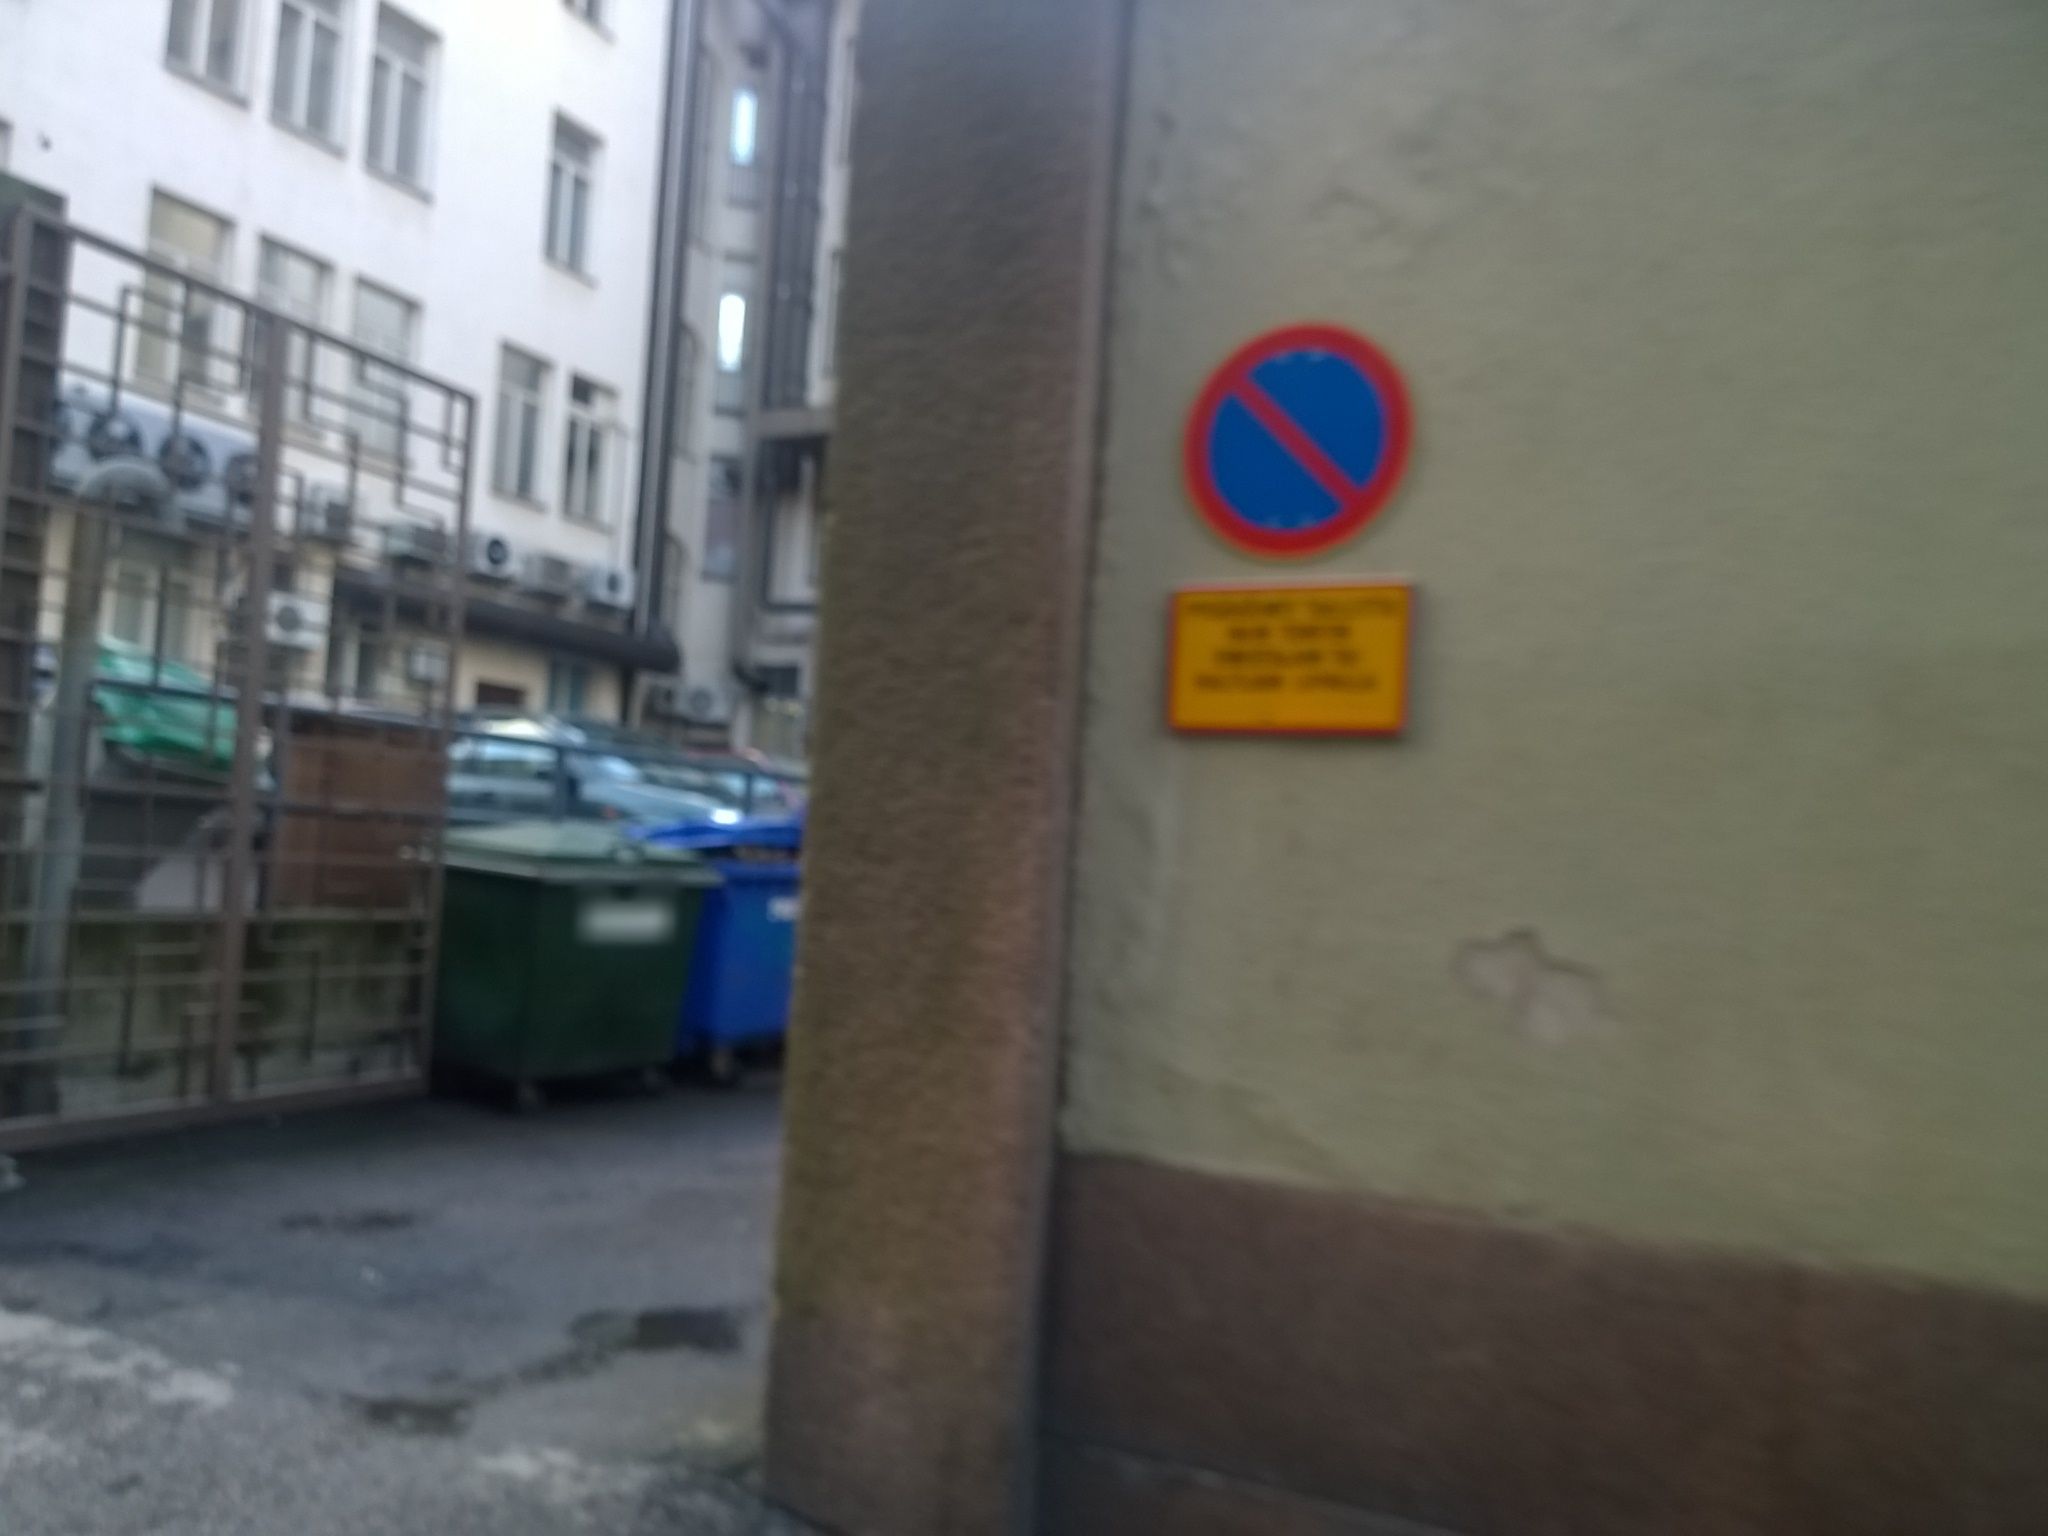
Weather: snowy
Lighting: day
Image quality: slightly poor
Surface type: walking surface
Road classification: steps, footway, corridor
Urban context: urban centre
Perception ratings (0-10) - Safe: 4.58, Lively: 5.07, Beautiful: 0.7, Boring: 3.7, Depressing: 4.28, Wealthy: 4.52